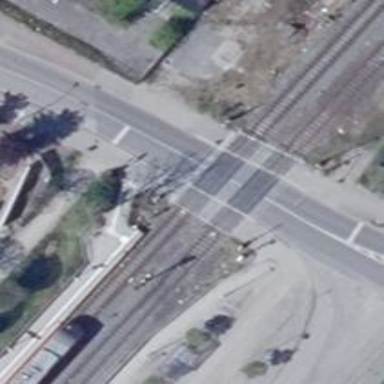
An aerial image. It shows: Railway crossing with full barriers.